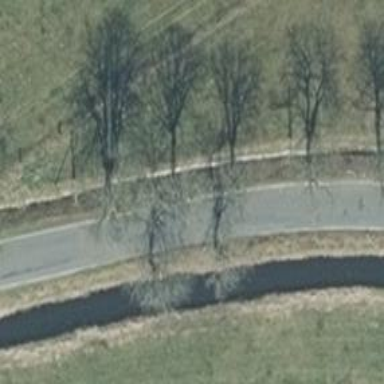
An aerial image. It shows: Beautiful avenue lined with deciduous broadleaved trees.